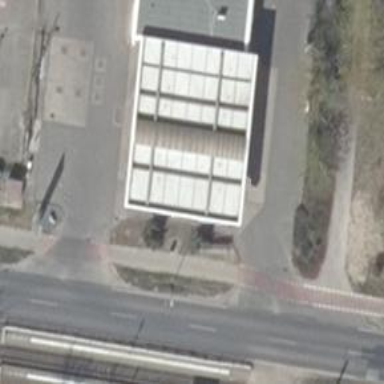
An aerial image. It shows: Fuel station.